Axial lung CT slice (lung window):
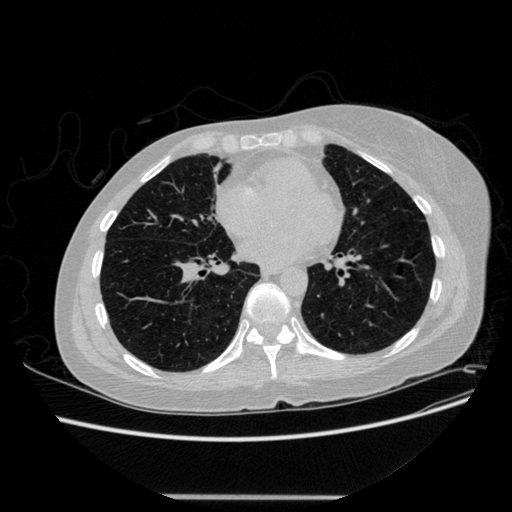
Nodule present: no